【题型】解答题　【知识点】解析几何　【难度】medium
(2024·上海) 已知双曲线 $\Gamma: x^2 - \frac{y^2}{b^2} = 1, (b > 0)$，左右顶点分别为 $A_1, A_2$，过点 $M(-2,0)$ 的直线 $l$ 交双曲线 $\Gamma$ 于 $P, Q$ 两点，且点 $P$ 在第一象限.

(1) 当离心率 $e = 2$ 时，求 $b$ 的值；

(2) 当 $b = \frac{2\sqrt{6}}{3}$，$\triangle MA_2P$ 为等腰三角形时，求点 $P$ 的坐标；

(3) 连接 $OQ$ 并延长，交双曲线 $\Gamma$ 于点 $R$，若 $\overrightarrow{A_1R} \cdot \overrightarrow{A_2P} = 1$，求 $b$ 的取值范围.

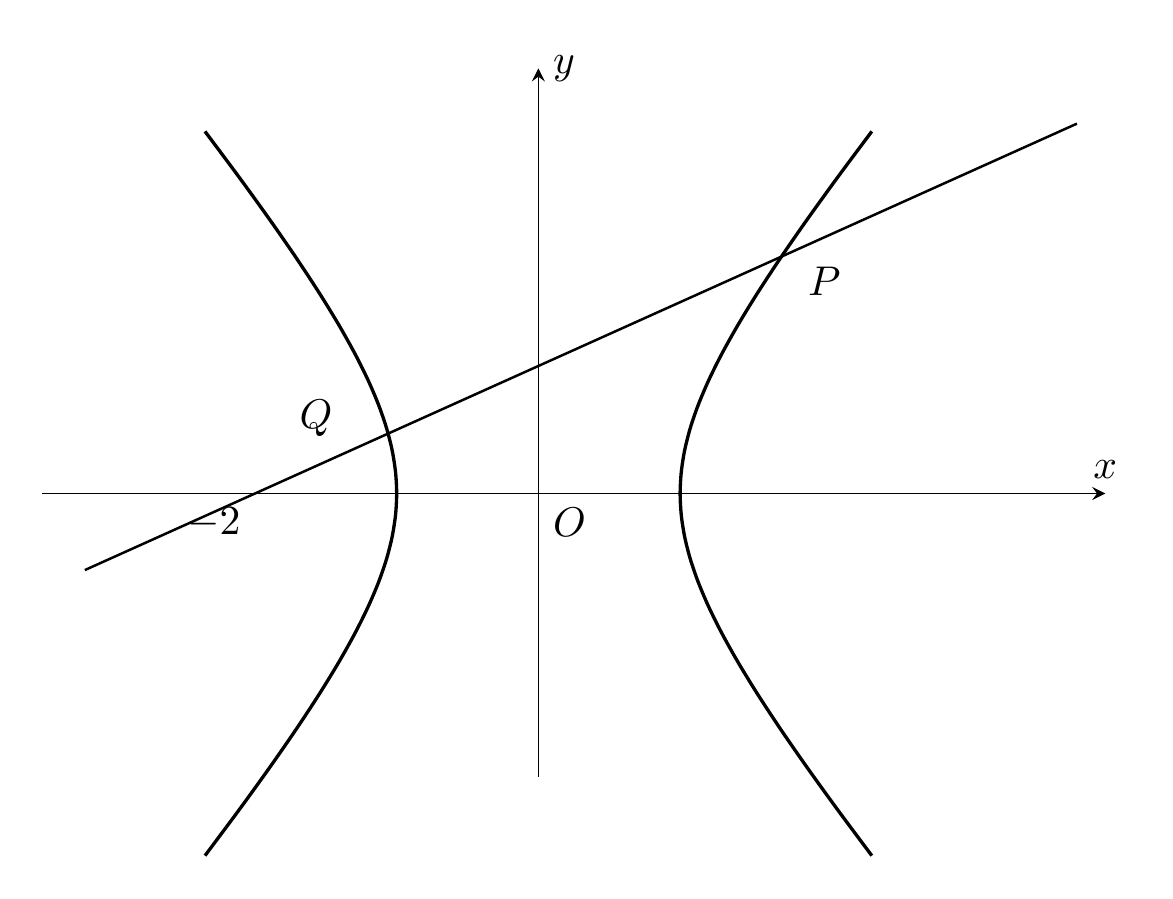
【解答】
【分析】(1) 由题意可得 $\frac{c}{a} = 2, a = 1$，可得 $c = 2$，由 $a^2 + b^2 = c^2$ 求解即可；

(2) 由题意可得 $MA_2 = PA_2$，$P(x_0, y_0), x_0 > 0, y_0 > 0$，则可得 $(x_0 - 1)^2 + y_0^2 = 9$，再由 $x_0^2 - \frac{y_0^2}{\frac{8}{3}} = 1$，求解即可；

(3) 设 $P(x_1, y_1), Q(x_2, y_2)$ 则 $R(-x_2, -y_2)$，设直线 $l: x = my - 2 (m > \frac{1}{b})$，联立直线与双曲线方程，再结合韦达定理可得 $y_1 + y_2 = \frac{4b^2m}{b^2m^2 - 1}, y_1y_2 = \frac{3b^2}{b^2m^2 - 1}$，又由 $\overrightarrow{A_1R} \cdot \overrightarrow{A_2P} = 1$，得 $(-x_2 + 1)(x_1 - 1) - y_1y_2 = 1$，即有 $(m^2 + 1)y_1y_2 - 3m(y_1 + y_2) + 10 = 0$，可得 $m^2 = \frac{10 - 3b^2}{b^2} > \frac{1}{b^2}$，即可得答案.

【解答】解：(1) 因为 $e = 2$，即 $\frac{c}{a} = 2$，

所以 $\frac{c^2}{a^2} = 4$，

又因为 $a^2 = 1$，

所以 $c^2 = 4$，

又因为 $a^2 + b^2 = c^2$，

所以 $b^2 = 3$，

所以 $b = \sqrt{3}$ (负舍)；

(2) 因为 $\triangle MA_2P$ 为等腰三角形，

$\textcircled{1}$若 $A_1A_2$ 为底，则点 $P$ 在线段 $MA_2$ 的中垂线，即 $x = -\frac{1}{2}$ 上，与 $P$ 双曲线上且在第一象限矛盾，故舍去；

$\textcircled{2}$若 $A_2P$ 为底，则 $MP = MA_2$，与 $MP > MA_2$ 矛盾，故舍去；

$\textcircled{3}$若 $MP$ 为底，则 $MA_2 = PA_2$，

设 $P(x_0, y_0), x_0 > 0, y_0 > 0$，

则 $\sqrt{(x_0 - 1)^2 + (y_0 - 0)^2} = 3$，

即 $(x_0 - 1)^2 + y_0^2 = 9$，

又因为 $x_0^2 - \frac{y_0^2}{\frac{8}{3}} = 1$，

得 $(x_0 - 1)^2 + (x_0^2 - 1) \times \frac{8}{3} = 9$，

得 $11x_0^2 - 6x_0 - 32 = 0$，

解得 $x_0 = 2, y_0 = 2\sqrt{2}$，

即 $P(2, 2\sqrt{2})$；

(3) 由题意可知 $A_1(-1,0), A_2(1,0)$，

当直线 $l$ 的斜率为 0 时，此时 $\overrightarrow{A_1R} \cdot \overrightarrow{A_2P} = 0$，不合题意；

则 $k_l \neq 0$，

设直线 $l: x = my - 2$，

设 $P(x_1, y_1), Q(x_2, y_2)$，

根据延长 $OQ$ 交双曲线于点 $R$，

则 $R(-x_2, -y_2)$，

联立 $\begin{cases} x = my - 2 \\ x^2 - \frac{y^2}{b^2} = 1 \end{cases}$，得 $(b^2m^2 - 1)y^2 - 4b^2my + 3b^2 = 0$，

二次项系数 $b^2m^2 - 1 \neq 0$，

$\Delta = (-4b^2m)^2 - 12b^2(b^2m^2 - 1) = 4b^4m^2 + 12b^2 > 0$，

$y_1 + y_2 = \frac{4b^2m}{b^2m^2 - 1}, y_1y_2 = \frac{3b^2}{b^2m^2 - 1}$，

所以 $\overrightarrow{A_1R} = (-x_2 + 1, -y_2), \overrightarrow{A_2P} = (x_1 - 1, y_1)$，

又因为 $\overrightarrow{A_1R} \cdot \overrightarrow{A_2P} = 1$，

得 $(-x_2 + 1)(x_1 - 1) - y_1y_2 = 1$，

则 $(x_2 - 1)(x_1 - 1) + y_1y_2 = -1$，

即 $(my_2 - 3)(my_1 - 3) + y_1y_2 = -1$，

化简后可得到 $(m^2 + 1)y_1y_2 - 3m(y_1 + y_2) + 10 = 0$，

再由韦达定理得 $3b^2(m^2 + 1) - 12m^2b^2 + 10(b^2m^2 - 1) = 0$，

化简得 $b^2m^2 + 3b^2 - 10 = 0$，

所以 $m^2 = \frac{10}{b^2} - 3$，

代入 $b^2m^2 - 1 \neq 0$，得 $b^2(\frac{10}{b^2} - 3) - 1 \neq 0$，得 $b^2 \neq 3$，

且 $m^2 = \frac{10}{b^2} - 3 \ge 0$，

解得 $b^2 \le \frac{10}{3}$，

又因为 $b > 0$，

则 $0 < b^2 \le \frac{10}{3}$，

综上，$b^2 \in (0, 3) \cup (3, \frac{10}{3}]$，

所以 $b \in (0, \sqrt{3}) \cup (\sqrt{3}, \frac{\sqrt{30}}{3}]$.

【点评】本题考查了双曲线的性质、直线与双曲线的位置关系及韦达定理的应用，属于中档题.
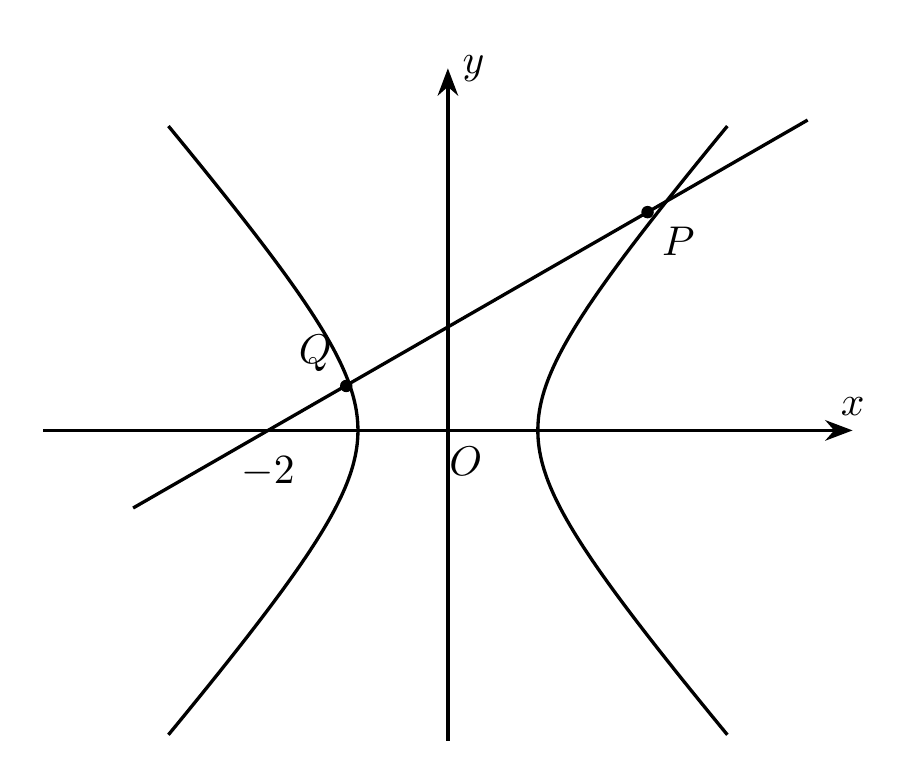
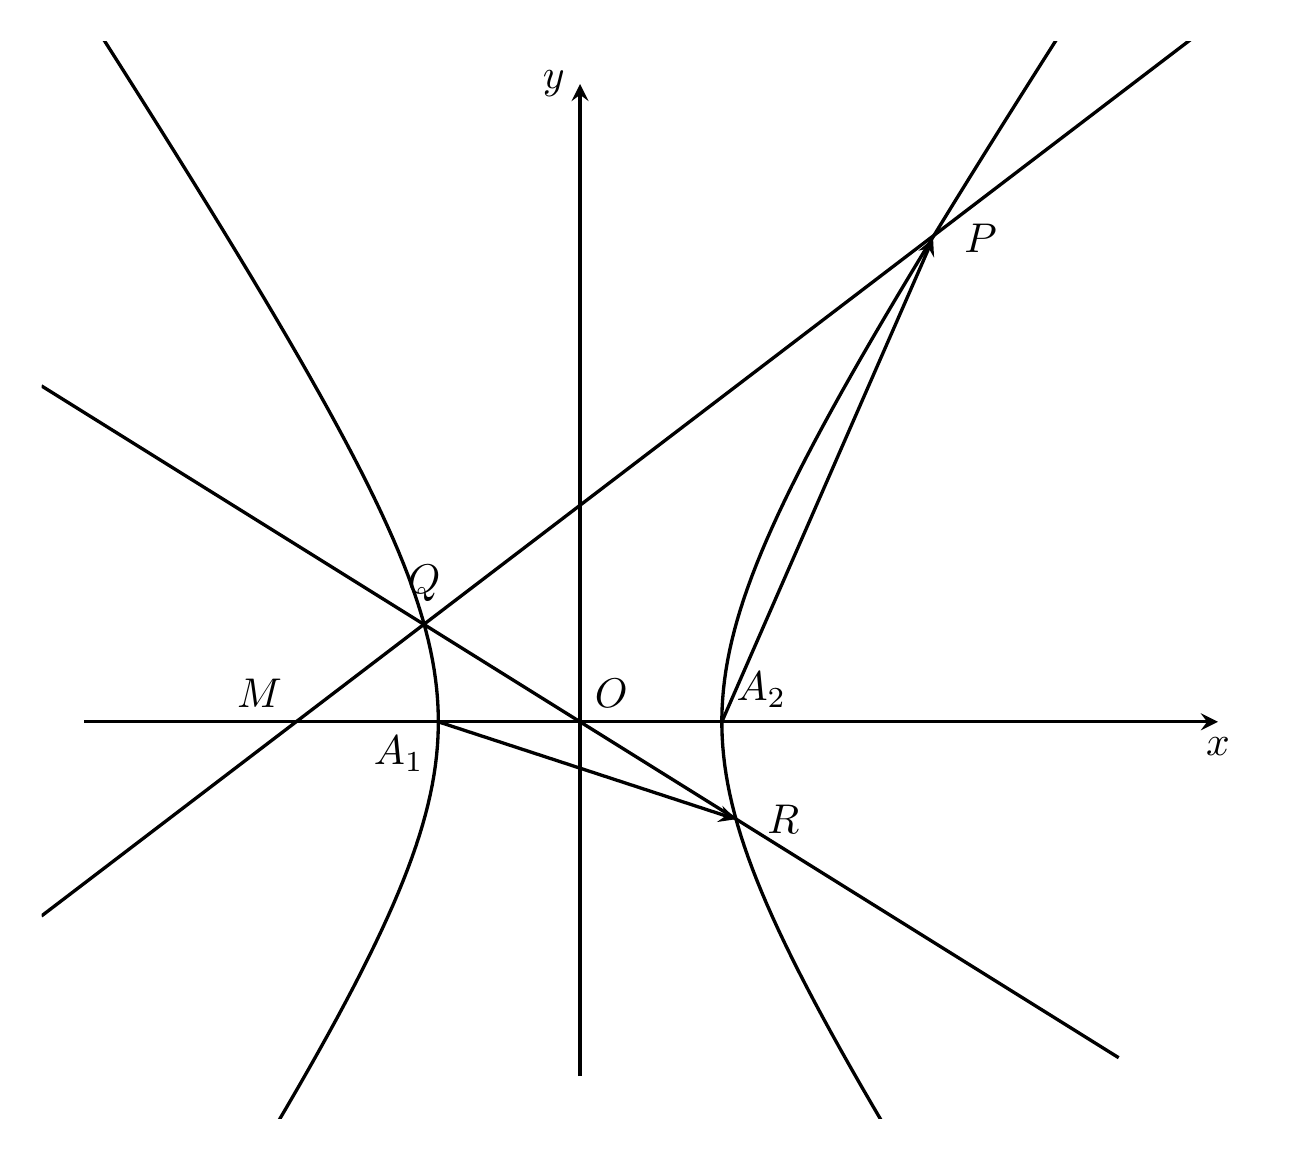